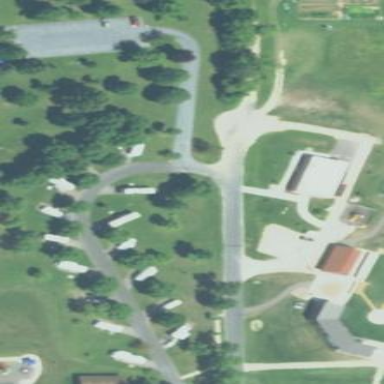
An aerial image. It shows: Campsite for tourism.